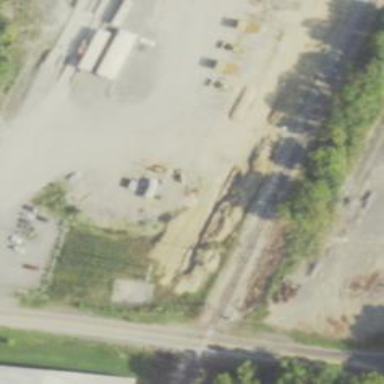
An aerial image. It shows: Railway spur service.